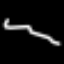
Label: squiggle